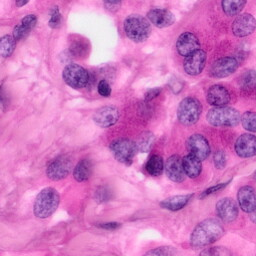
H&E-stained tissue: Pancreatic